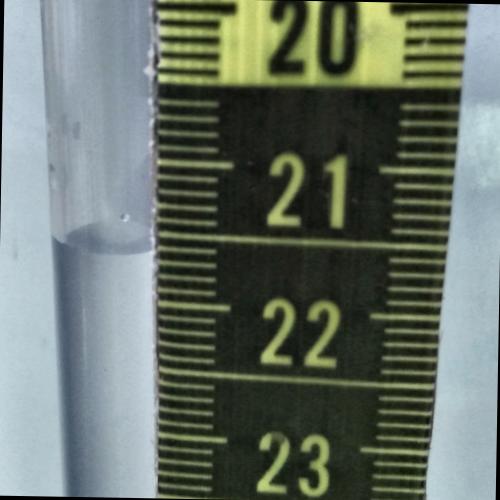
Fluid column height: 21.6 cm